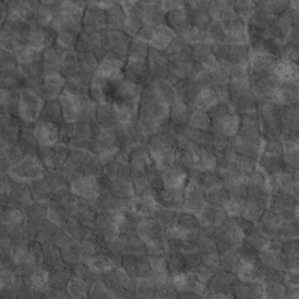
Label: non_frost